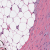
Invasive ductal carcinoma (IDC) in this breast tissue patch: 0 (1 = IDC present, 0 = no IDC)